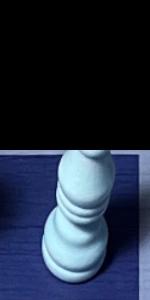
Label: Bishop_White